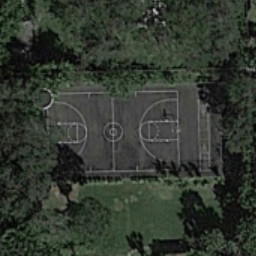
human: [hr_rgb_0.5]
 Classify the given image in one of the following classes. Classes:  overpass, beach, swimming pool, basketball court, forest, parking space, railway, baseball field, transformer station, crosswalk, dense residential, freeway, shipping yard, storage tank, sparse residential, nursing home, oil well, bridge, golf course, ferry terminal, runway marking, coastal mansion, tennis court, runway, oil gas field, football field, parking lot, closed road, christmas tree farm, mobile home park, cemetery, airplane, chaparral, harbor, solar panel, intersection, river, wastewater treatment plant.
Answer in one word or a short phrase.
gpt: basketball court